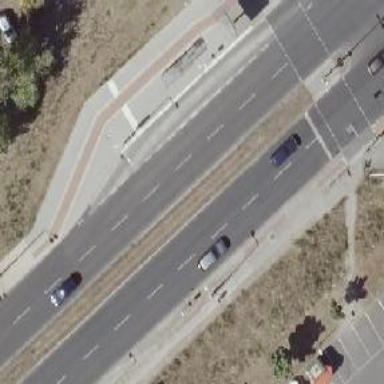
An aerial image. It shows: Secondary road with asphalt surface. It includes marked cycle track on the right side.